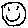
Label: smiley face